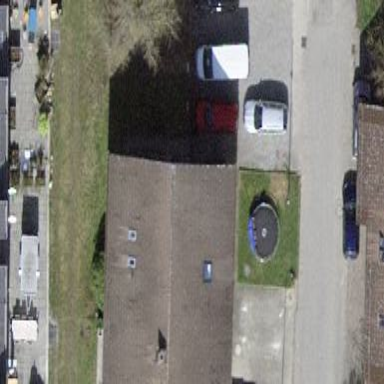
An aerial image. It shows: Detached building.